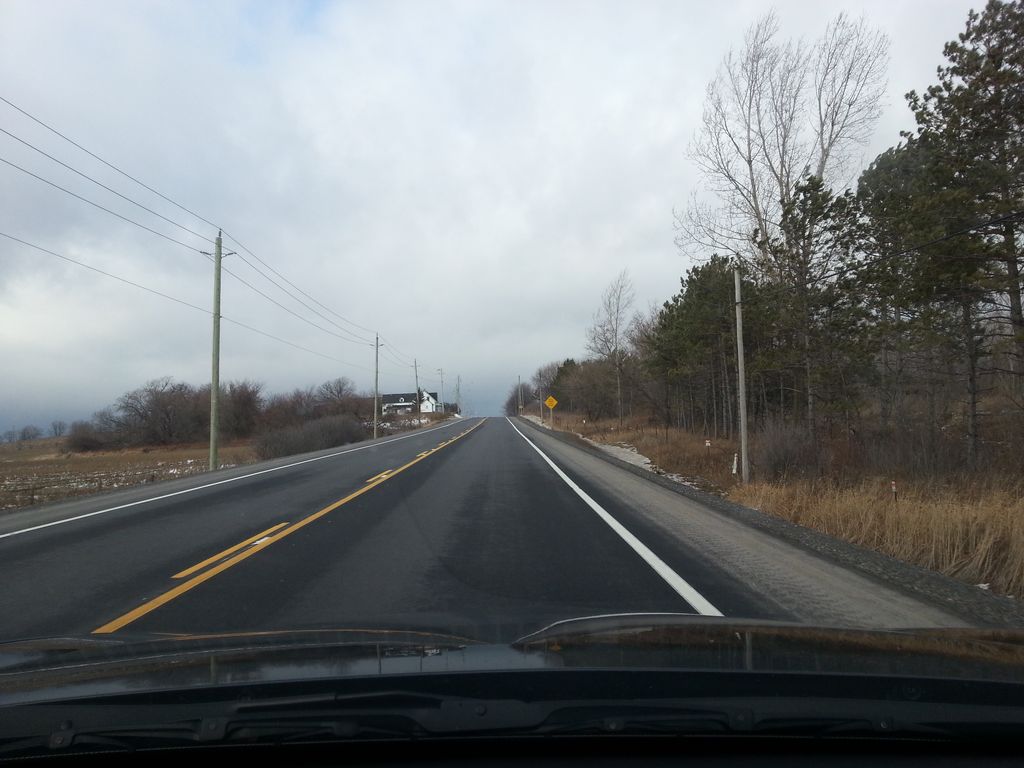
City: ottawa-gatineau